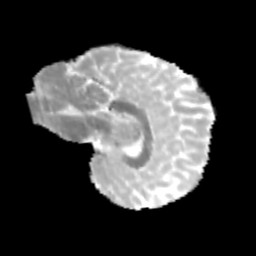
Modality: MD
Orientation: sagittal
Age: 13
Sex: male
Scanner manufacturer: siemens
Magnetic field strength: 3 T
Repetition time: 3.8 s
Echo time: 0.07 s